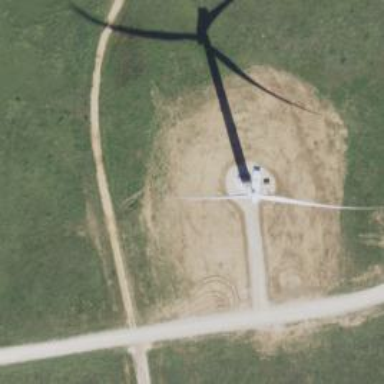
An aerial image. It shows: Wind generator of the horizontal axis type made by Vestas.